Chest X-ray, PA view. Patient: 52 years old, sex M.
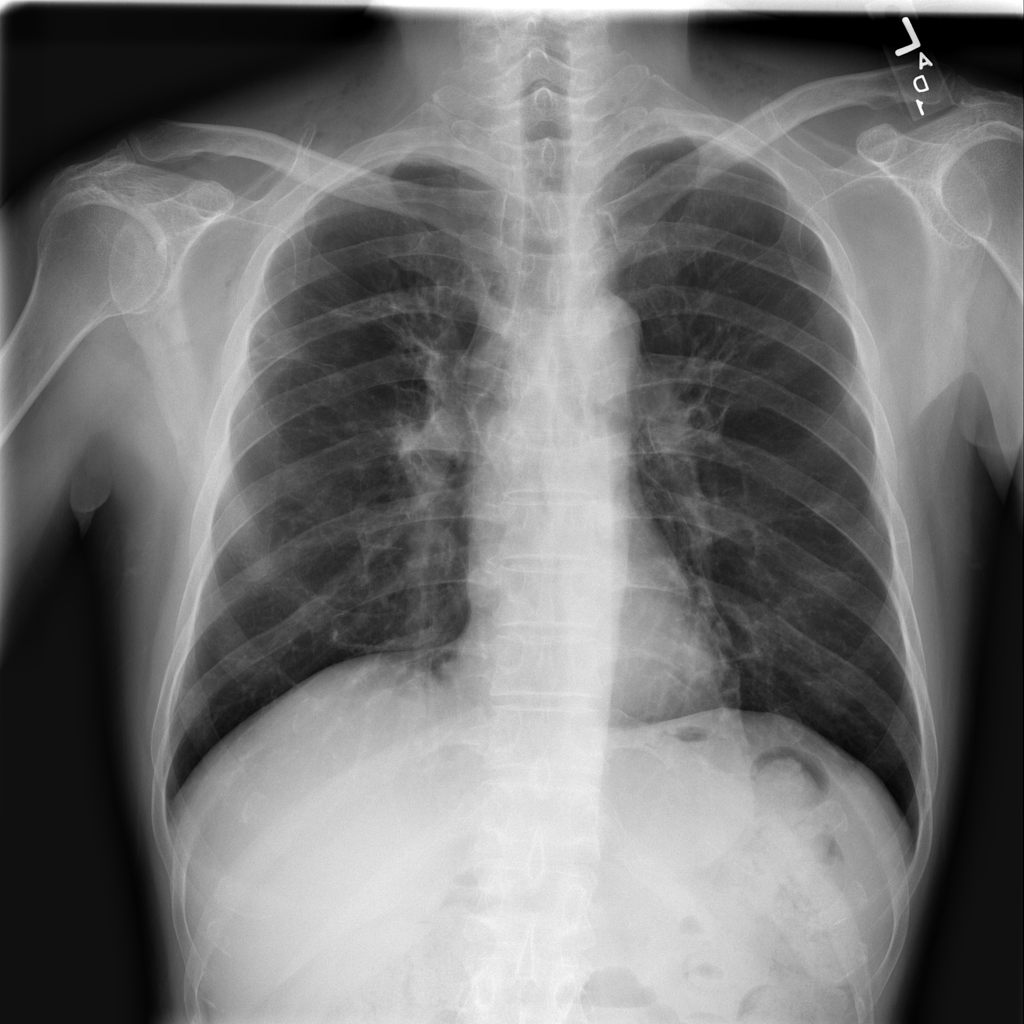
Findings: No Finding